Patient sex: M
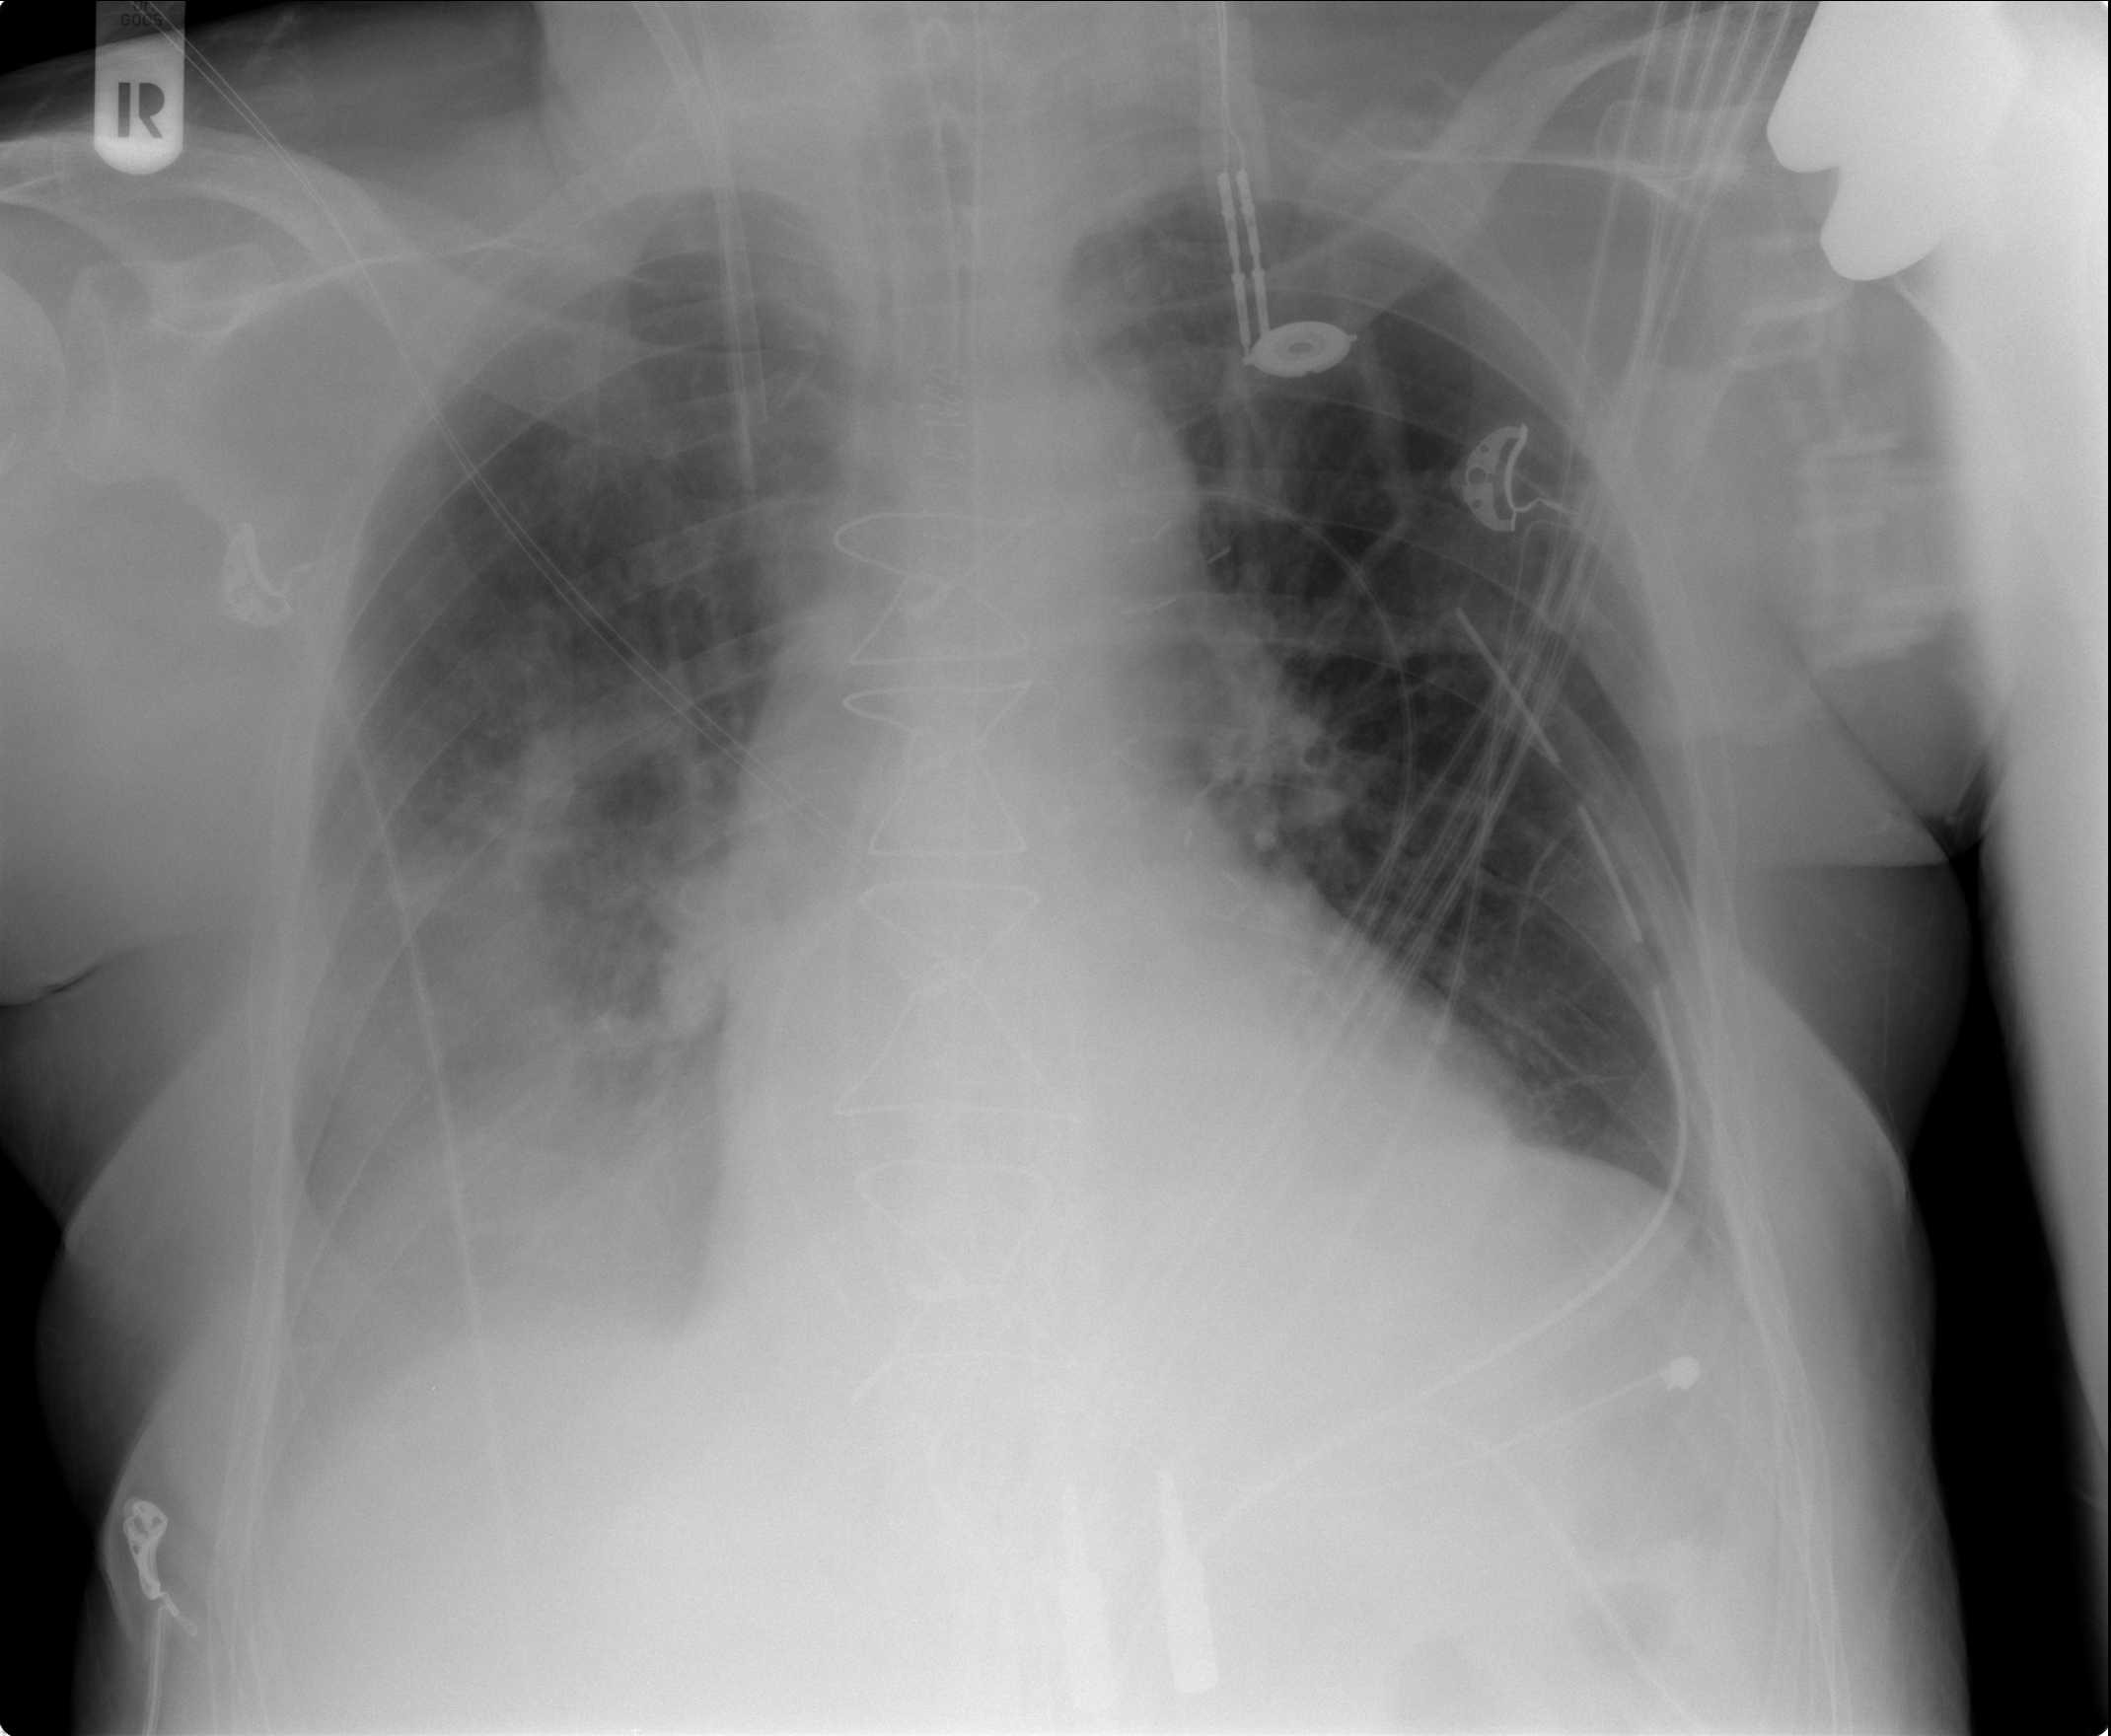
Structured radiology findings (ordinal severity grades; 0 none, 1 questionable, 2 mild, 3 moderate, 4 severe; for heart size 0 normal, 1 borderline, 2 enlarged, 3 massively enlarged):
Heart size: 2
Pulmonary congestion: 1
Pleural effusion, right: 3
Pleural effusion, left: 0
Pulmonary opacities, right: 0
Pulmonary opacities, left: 0
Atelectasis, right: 3
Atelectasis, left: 0